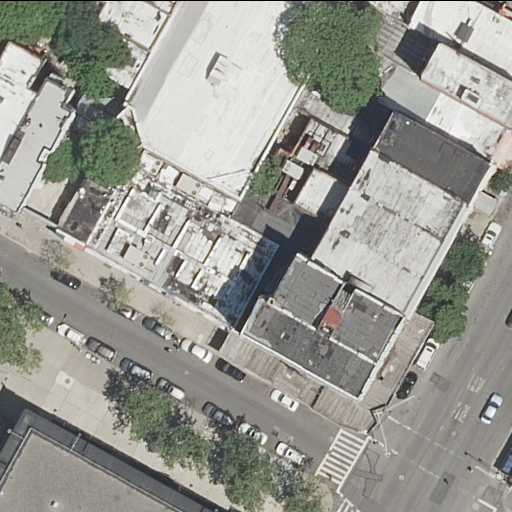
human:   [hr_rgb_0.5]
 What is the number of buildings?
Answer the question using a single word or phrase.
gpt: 14

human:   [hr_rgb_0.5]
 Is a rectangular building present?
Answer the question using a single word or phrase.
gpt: yes

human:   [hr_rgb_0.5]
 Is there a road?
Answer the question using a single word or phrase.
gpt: yes

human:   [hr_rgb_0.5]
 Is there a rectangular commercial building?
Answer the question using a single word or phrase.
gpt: no

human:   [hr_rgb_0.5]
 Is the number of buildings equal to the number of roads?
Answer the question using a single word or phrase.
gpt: no

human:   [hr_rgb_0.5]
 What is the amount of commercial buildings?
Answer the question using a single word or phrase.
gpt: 0

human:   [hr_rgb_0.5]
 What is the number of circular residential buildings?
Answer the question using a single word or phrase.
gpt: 0

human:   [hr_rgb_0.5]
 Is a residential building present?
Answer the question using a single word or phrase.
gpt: yes

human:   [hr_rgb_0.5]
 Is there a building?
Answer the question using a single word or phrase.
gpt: yes

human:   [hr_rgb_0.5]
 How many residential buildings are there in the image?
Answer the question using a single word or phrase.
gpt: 13

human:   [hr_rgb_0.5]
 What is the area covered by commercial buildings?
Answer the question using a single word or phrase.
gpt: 0m2

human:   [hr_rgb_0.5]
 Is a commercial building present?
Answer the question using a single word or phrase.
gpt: no

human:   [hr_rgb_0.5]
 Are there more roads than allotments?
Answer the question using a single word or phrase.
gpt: yes

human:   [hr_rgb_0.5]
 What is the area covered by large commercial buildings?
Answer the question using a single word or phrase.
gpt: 0m2

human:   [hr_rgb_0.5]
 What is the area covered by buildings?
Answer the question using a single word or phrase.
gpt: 5605m2

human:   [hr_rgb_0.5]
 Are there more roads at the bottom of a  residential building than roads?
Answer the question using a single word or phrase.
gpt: no

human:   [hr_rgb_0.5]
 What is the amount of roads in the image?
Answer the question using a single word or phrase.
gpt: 2

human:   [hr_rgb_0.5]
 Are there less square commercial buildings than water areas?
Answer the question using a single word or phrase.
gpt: no

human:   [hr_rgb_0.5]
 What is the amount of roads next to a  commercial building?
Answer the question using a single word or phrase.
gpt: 0

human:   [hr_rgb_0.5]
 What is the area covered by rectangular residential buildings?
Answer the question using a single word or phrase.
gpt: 2684m2

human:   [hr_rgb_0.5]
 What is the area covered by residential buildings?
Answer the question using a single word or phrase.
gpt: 5271m2

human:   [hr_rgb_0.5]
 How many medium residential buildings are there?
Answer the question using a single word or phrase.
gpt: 9

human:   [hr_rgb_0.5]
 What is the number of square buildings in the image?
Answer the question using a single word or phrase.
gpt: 0

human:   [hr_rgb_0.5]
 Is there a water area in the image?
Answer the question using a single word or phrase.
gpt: no

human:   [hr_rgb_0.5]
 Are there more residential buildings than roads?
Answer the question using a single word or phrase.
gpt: yes

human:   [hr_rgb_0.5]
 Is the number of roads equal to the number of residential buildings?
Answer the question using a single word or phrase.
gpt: no

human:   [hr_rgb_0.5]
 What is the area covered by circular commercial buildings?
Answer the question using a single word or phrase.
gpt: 0m2

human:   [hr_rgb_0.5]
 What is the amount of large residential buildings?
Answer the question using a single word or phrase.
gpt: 3

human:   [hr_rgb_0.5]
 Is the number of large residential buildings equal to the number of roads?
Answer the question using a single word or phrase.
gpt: no

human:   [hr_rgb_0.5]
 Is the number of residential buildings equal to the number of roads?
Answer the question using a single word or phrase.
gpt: no

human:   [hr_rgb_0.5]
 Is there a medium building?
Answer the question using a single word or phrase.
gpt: yes

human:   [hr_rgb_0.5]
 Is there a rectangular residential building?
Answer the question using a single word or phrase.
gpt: yes

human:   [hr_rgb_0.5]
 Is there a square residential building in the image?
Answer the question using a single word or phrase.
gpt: no

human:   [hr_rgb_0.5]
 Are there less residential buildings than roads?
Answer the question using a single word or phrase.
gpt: no

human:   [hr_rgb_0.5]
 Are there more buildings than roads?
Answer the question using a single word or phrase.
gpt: yes

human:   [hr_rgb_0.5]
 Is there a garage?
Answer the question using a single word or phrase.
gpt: no

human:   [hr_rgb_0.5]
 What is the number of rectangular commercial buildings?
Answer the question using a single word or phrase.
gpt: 0

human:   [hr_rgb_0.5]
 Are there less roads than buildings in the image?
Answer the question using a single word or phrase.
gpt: yes

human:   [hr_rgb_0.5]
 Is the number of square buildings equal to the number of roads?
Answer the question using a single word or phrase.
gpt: no

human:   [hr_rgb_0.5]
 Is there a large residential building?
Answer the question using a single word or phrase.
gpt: yes

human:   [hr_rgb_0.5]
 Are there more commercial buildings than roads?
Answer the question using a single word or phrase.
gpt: no

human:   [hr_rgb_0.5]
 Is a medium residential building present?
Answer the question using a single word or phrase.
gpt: yes

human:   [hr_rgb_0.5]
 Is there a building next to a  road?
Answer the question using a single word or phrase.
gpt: yes

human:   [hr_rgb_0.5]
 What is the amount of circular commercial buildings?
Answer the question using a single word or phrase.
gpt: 0

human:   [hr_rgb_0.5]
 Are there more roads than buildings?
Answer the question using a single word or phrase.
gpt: no

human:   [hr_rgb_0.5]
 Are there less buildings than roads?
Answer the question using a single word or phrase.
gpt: no

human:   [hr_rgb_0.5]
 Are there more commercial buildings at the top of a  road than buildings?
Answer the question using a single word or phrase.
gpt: no

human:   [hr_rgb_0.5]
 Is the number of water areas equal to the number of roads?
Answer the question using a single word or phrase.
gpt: no

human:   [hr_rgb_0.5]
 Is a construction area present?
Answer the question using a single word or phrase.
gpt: no

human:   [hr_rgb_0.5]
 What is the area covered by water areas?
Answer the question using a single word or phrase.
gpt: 0m2

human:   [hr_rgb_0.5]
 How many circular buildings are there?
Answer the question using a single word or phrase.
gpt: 0

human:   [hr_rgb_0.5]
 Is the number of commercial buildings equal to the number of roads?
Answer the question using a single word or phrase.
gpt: no

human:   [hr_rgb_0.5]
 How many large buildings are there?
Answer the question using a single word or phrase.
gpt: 3

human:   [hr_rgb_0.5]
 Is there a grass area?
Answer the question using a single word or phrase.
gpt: no

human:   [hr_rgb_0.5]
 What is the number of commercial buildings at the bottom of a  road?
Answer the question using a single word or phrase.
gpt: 0

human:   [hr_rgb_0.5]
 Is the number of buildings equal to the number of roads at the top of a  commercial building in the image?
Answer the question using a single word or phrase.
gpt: no

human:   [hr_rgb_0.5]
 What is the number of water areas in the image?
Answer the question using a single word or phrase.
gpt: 0

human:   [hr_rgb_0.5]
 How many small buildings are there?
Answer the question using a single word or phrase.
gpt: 1

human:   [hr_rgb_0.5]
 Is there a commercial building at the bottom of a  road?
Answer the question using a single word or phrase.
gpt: no

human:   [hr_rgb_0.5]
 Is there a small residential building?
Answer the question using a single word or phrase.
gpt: yes

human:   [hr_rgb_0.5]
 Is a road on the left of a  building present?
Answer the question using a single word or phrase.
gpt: yes

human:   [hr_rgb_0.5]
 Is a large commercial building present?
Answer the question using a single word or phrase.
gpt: no

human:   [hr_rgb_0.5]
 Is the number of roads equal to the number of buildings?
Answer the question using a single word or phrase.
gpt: no

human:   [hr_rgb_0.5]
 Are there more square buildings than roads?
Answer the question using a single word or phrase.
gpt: no